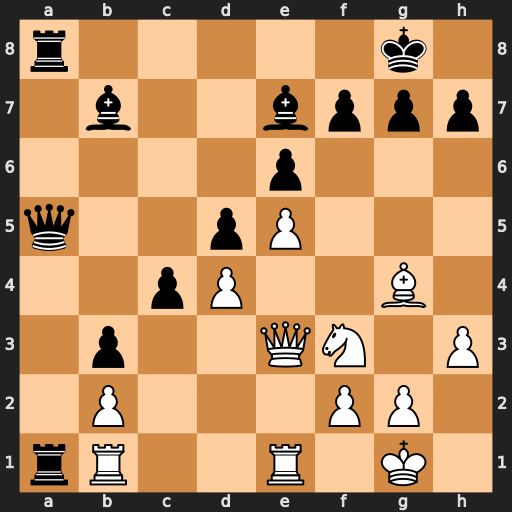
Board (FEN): r5k1/1b2bppp/4p3/q2pP3/2pP2B1/1p2QN1P/1P3PP1/rR2R1K1
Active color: w
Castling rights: -
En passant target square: -
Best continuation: Rxa1 Qxa1 Rxa1